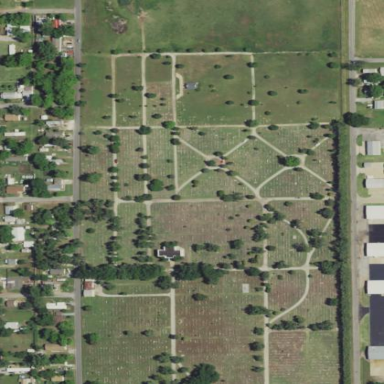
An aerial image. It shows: Cemetery.